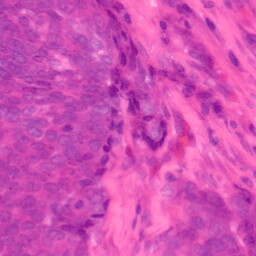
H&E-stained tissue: Colon